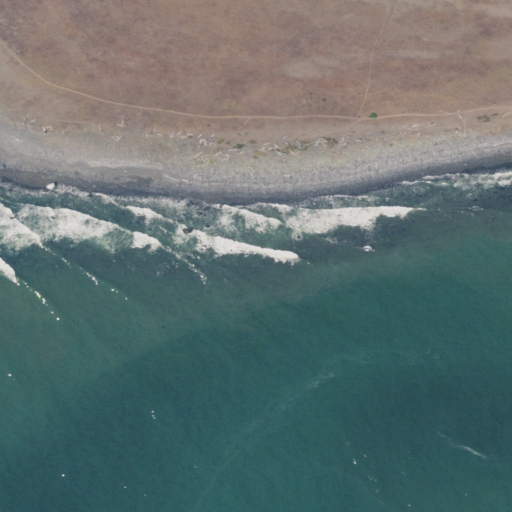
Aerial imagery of island in California named Black Rock containing open water, grassland, and barren land